Question: Is the 29pt for the iPhone already in Retina display? Meaning would I have to put 29pt or 58pt? For the iPad is the 29pt referring to the non-retina/1x or the retina/2x?

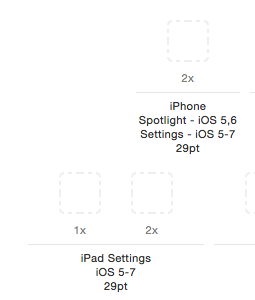
Answer: 'pt' is points. In 1x that is pixels. In 2x you need double the pixels. So 29pt is 29 pixels for the 1x image and it needs to be 58 pixels for the 2x version. And now with 3x it would be 87 pixels.